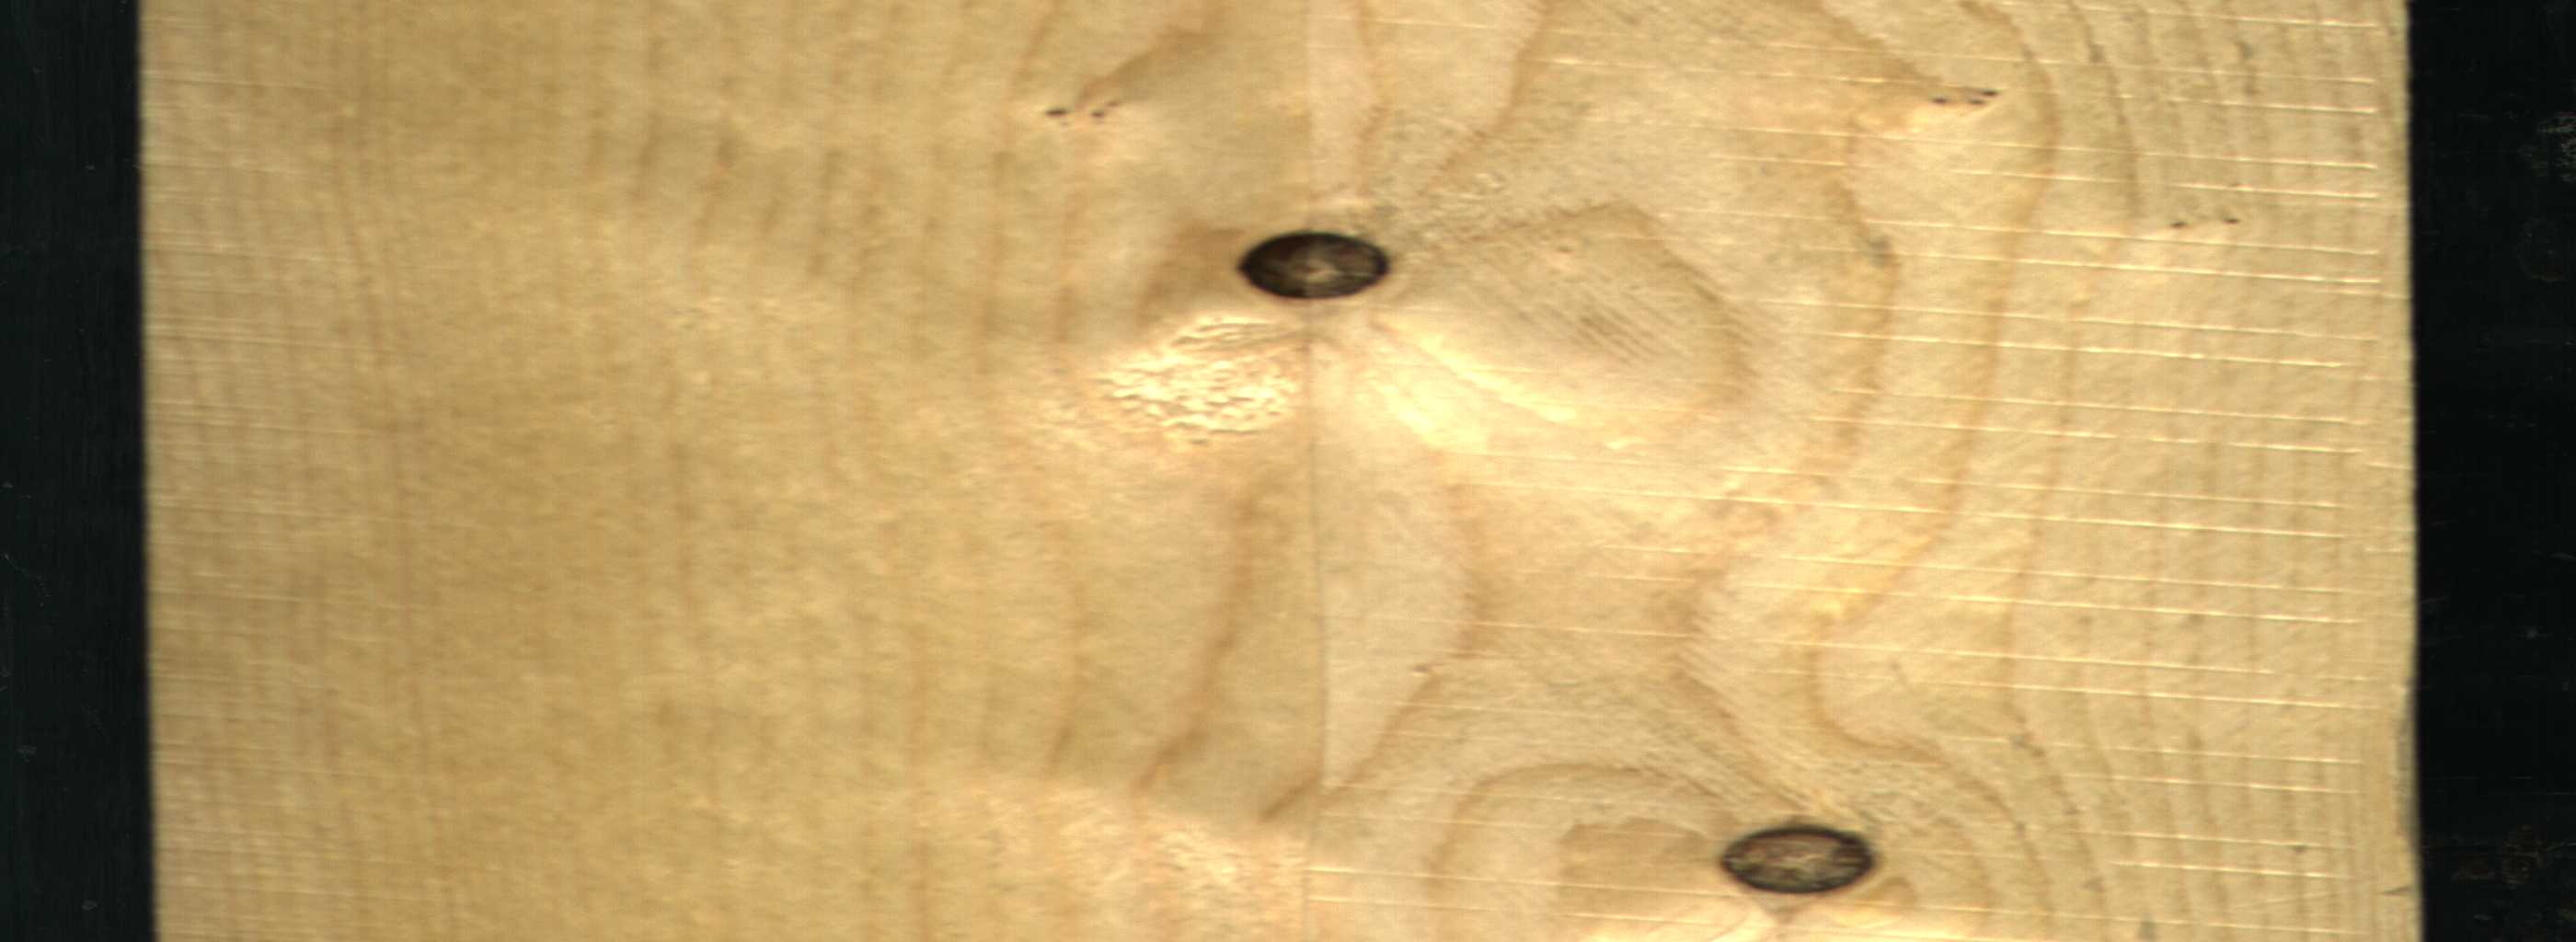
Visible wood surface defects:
Dead_Knot
Dead_Knot